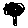
Label: tree